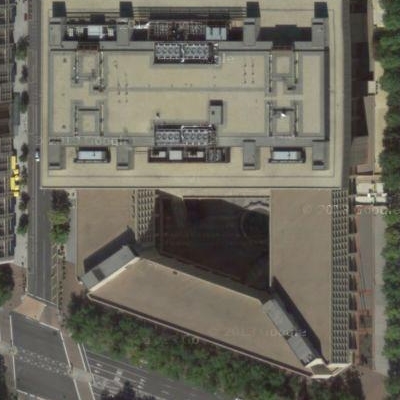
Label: cIndustry